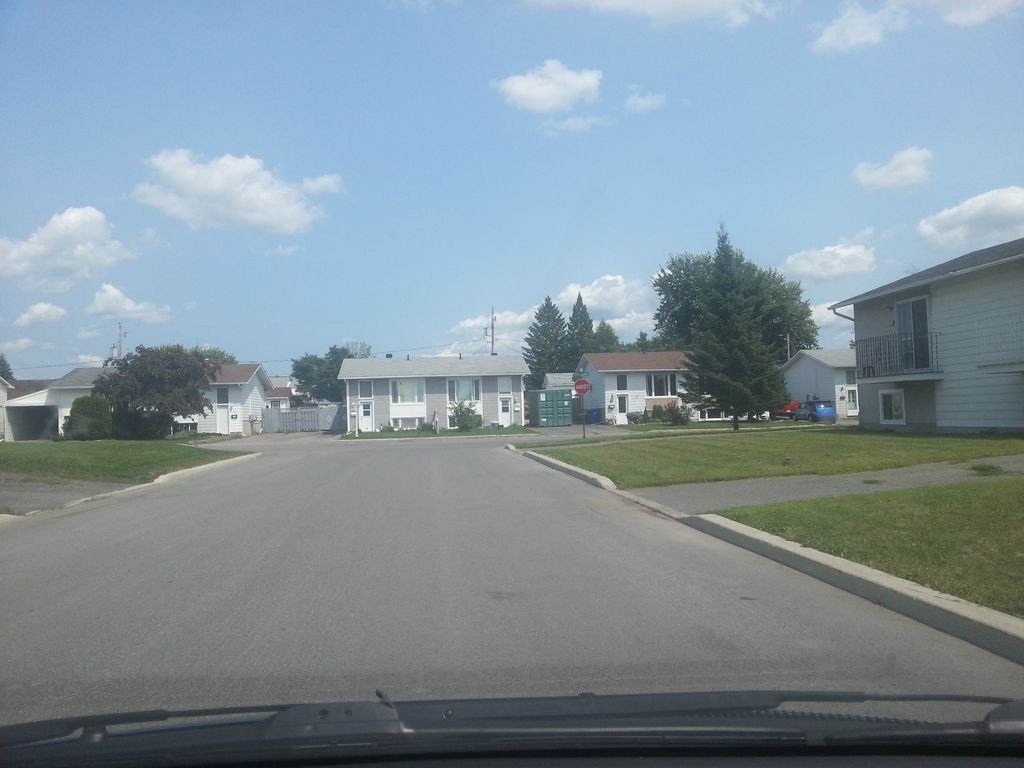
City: ottawa-gatineau